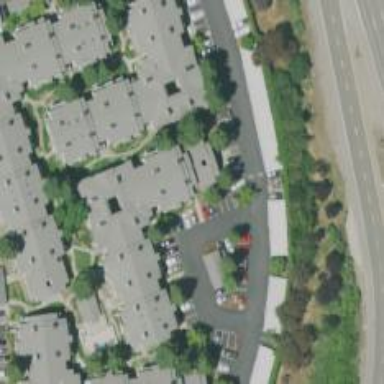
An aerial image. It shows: View of apartment building.